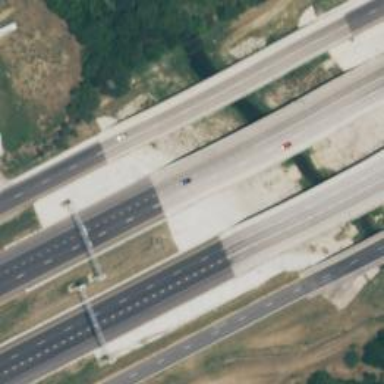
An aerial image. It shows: Secondary road with frontage road and bridge.